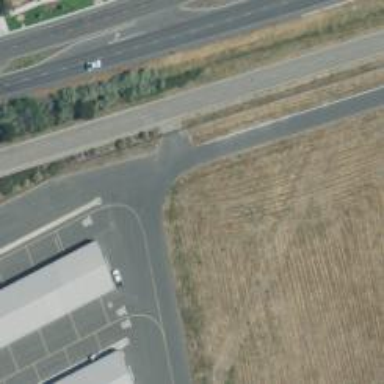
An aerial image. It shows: Asphalt service road at the airport.